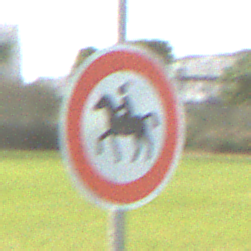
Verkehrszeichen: VerbotReiter
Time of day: MorningAfternoon
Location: Outdoor (Suburban)
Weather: PartlyCloudy
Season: NotSpecified
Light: Natural